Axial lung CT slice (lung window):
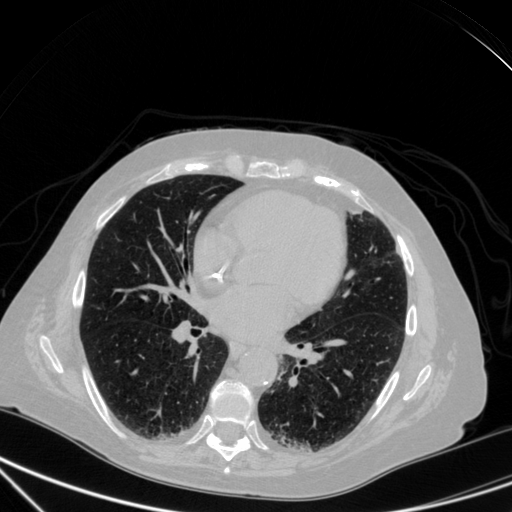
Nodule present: no